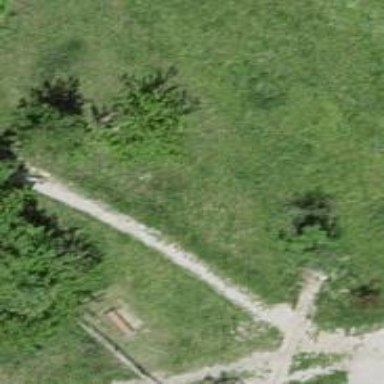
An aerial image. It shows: Path.